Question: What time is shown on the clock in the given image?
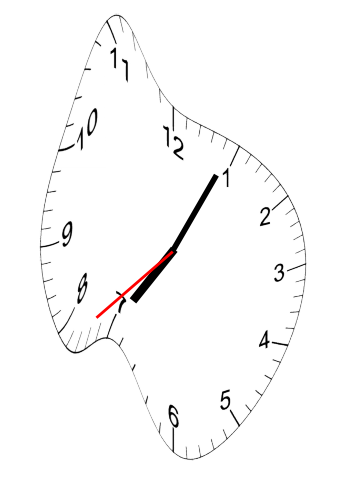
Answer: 07:04:38